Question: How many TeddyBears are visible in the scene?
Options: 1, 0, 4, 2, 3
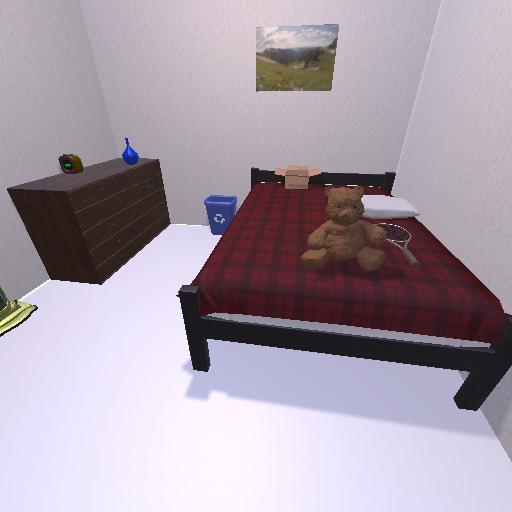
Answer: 1